Current action and preconditions to check: trajectory_clear

Your task: For each precondition in the list above, predict whether it will hold at this action.

Consider the current scene as observed from the mobile robot's camera, and analyze the predicted future states of all dynamic agents (e.g., people, animals, vehicles, or any moving entities) within the NEXT SECOND.

IMPORTANT: Only answer "very likely" if you are absolutely certain—based on strong, clear evidence—that a dynamic agent will violate the precondition in the predicted future state. Do NOT answer "very likely" for unlikely, ambiguous, or low-probability risks.

Ask yourself for each precondition: Is there a high probability, with clear and convincing evidence, that the predicted future states of any dynamic agent will interfere with the predicted future state of the currently executing action within the NEXT SECOND, causing that precondition to fail?

Assess the risk level based on these predictions. Use "likely" or "very likely" if motions create a clear risk of interference.

Use "neutral" or "improbable" if agents are nearby but their predicted paths are clearly diverging or non-conflicting.

Failure Risk Categories: "very improbable", "improbable", "neutral", "likely", "very likely"

Answer Format: Output ONLY the probability_of_failure value from these categories: "very improbable", "improbable", "neutral", "likely", "very likely"

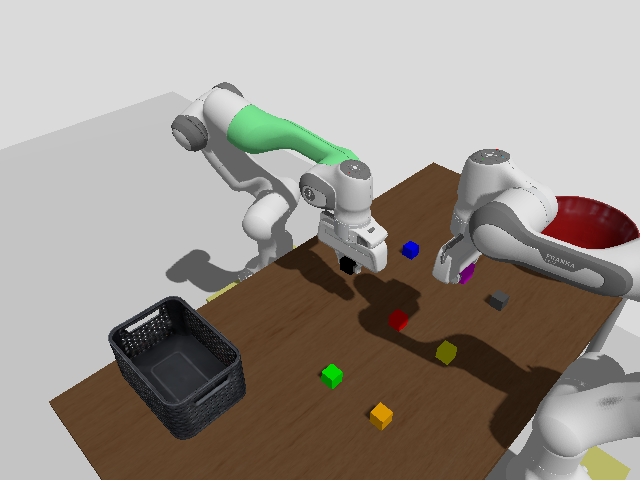

Answer: improbable